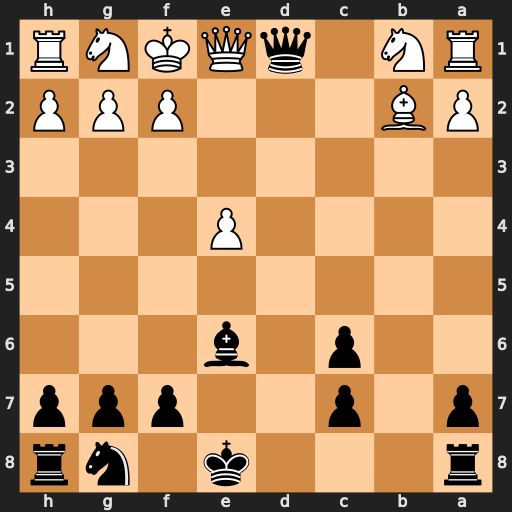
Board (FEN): r3k1nr/p1p2ppp/2p1b3/8/4P3/8/PB3PPP/RN1qQKNR
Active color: b
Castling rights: kq
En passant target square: -
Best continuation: Bc4+ Ne2 Bxe2+ Kg1 Qxe1#